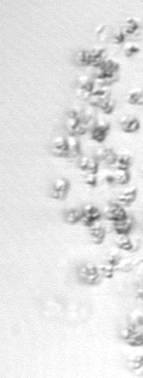
Label: Phaeocystis